Question: So I finally got my code working the way I want...but..
Upon drop, I want the title of the file dropped to show in a 'MessageBox.Show'.
I have it working...but I only reads up to 8 characters. It will show the title perfectly of any title 8 characters or less.
Anything more than 8 characters shows as all caps and has a ~1 at the end.
Example: a file name Penguins.jpg will show "Penguins". A file name Penguinsarecool.jpg will show "PENGUI~1".
Here is a pic:

Please let me know if you need any other info.
I appreciate all your help!
Here is my code:
'''
public void B1_DragDrop(object sender, DragEventArgs e)
{
string B1fileName = ((string[])((DataObject)e.Data).GetData("FileName"))[0];
string B1result = Path.GetFileNameWithoutExtension(B1fileName);
MessageBox.Show(B1result);
}
'''
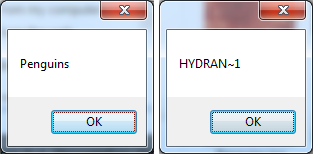
Answer: Try 'DataFormats.FileDrop' instead of '"FileName"' as 'GetData' argument. It specifies Windows file drop format. That should work:
'''
public void B1_DragDrop(object sender, DragEventArgs e)
{
string B1fileName = ((string[])e.Data.GetData(DataFormats.FileDrop))[0];
string B1result = Path.GetFileNameWithoutExtension(B1fileName);
MessageBox.Show(B1result);
}
'''